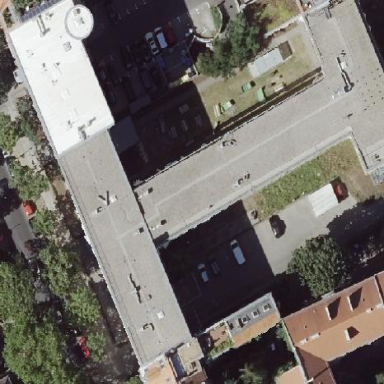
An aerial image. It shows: Hotel building with flat roof.